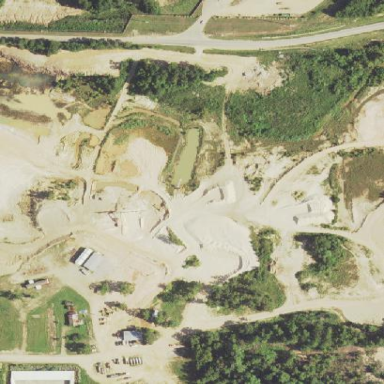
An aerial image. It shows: Quarry used for extracting aggregate resources.